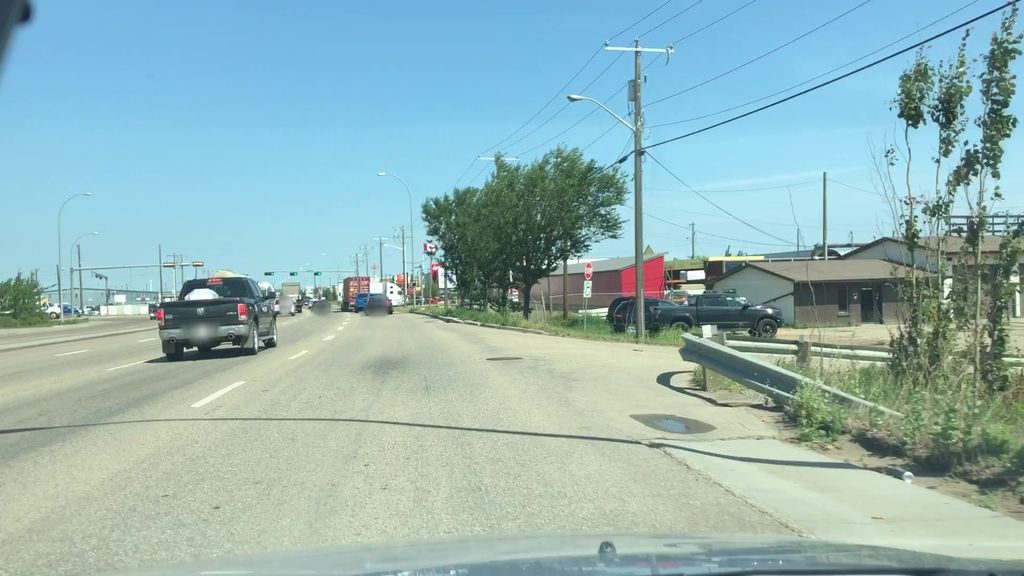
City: edmonton